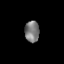
Tissue: lung
Cell type: Others
Senescence score: 0.152
Nuclear area (px): 301
Mean DAPI intensity: 123.146